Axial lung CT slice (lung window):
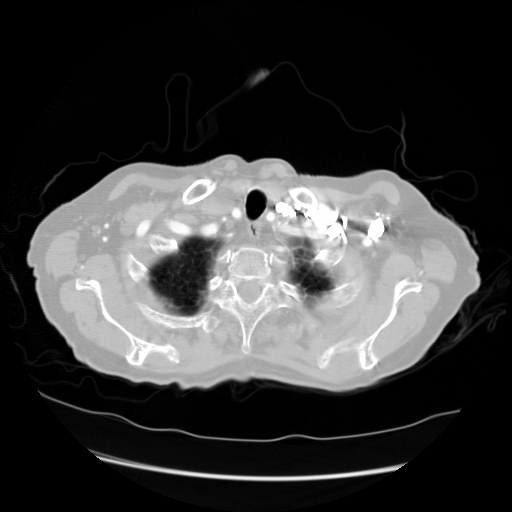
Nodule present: no